Question: Count the number of objects in the diagram.
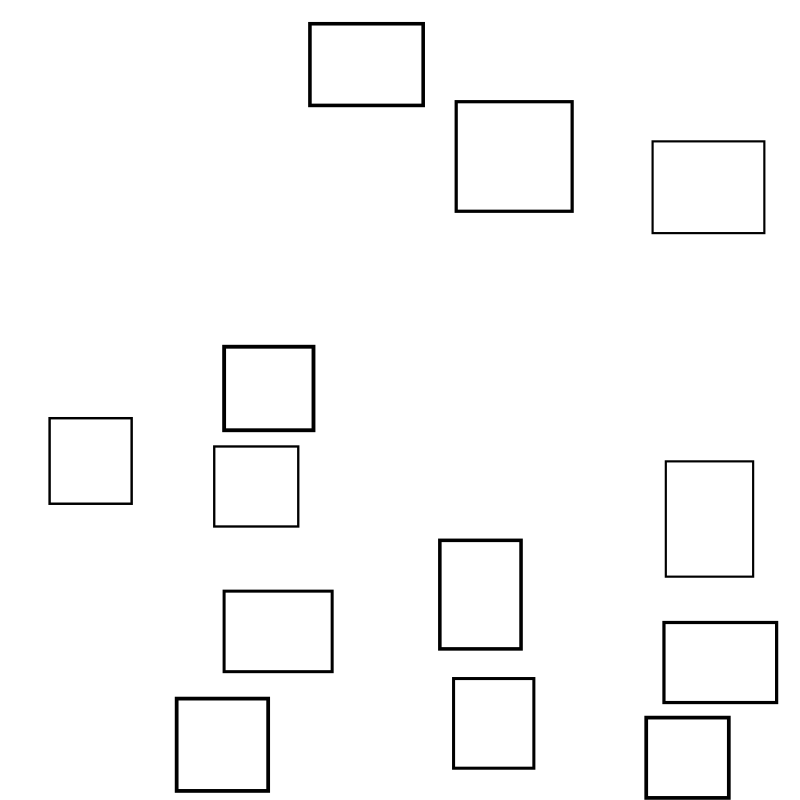
Answer: 13